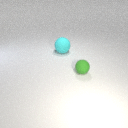
small green rubber sphere to the right of large cyan rubber sphere